Question: Okay so I have couple of "checkboxes" in Access form. All I am trying to do is to get Checked Value of the checkbox.
By doing Me.Check271.Value it returns me 0 or -1. But
I want to get respected of the checked CheckBox.
In picture below I want to msgbox the values which are checked:
What I am trying is:
MsgBox "Me.Check271.Parent"

Many Thanks
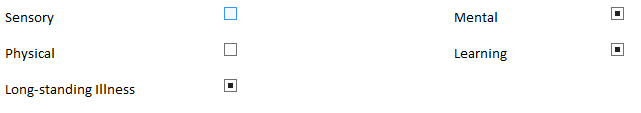
Answer: Briefly, the following will work:
'''
Check271.Controls.Item(0).Caption
'''
Verbose Version: TextBoxes, ComboBoxes, ListBoxes, CheckBoxes have a maximum of 1 item in their controls collection (the attached label), but if the label isn't attached, they won't even have that, so .Controls(0) will throw an error.
The following will show Checkboxes that are 'checked'
'''
Dim ctl As Control
Dim blnChecked As Boolean
Dim strChecked As String
For Each ctl In Me.Section("Detail").Controls
If ctl.ControlType = acCheckBox Then
If ctl.Enabled = True Then
Debug.Print ctl.Name & vbTab & ctl.Value
If ctl.Value = vbTrue Then
blnChecked = True
strChecked = strChecked & ctl.Name & "; "
End If
End If
End If
Next ctl
If blnChecked = True Then
MsgBox "The following CheckBoxes were checked: " & strChecked, vbOKOnly, "Checked Boxes"
End If
'''